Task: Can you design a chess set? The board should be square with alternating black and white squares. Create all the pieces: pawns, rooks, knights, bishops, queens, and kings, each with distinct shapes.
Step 5434:
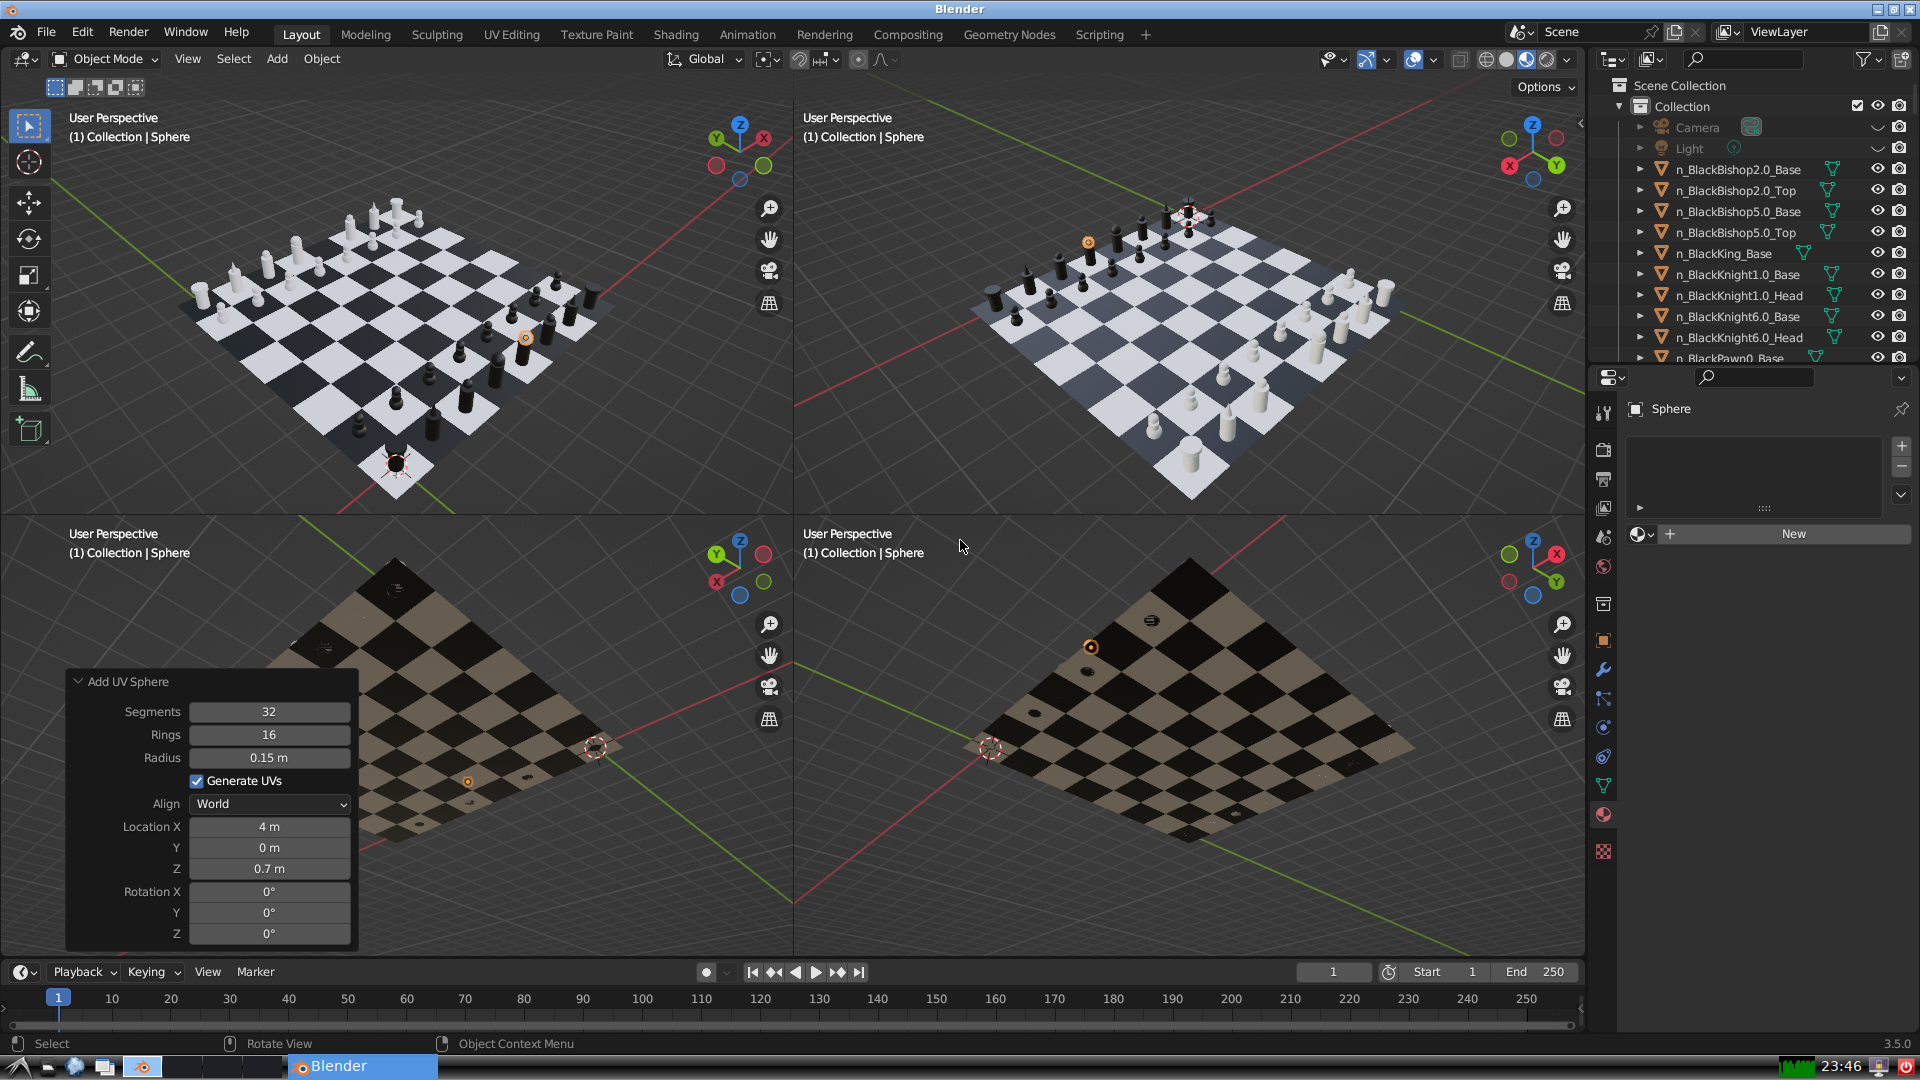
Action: {"key_press": ['Ctrl, Home']}